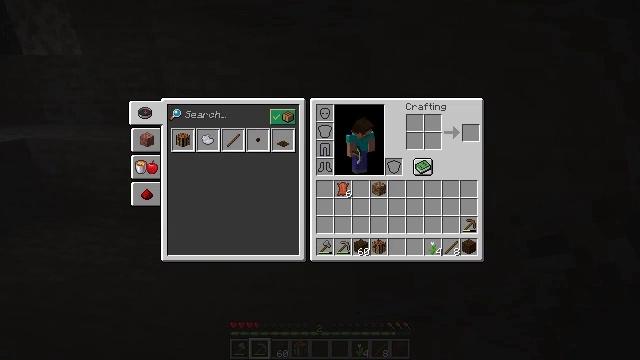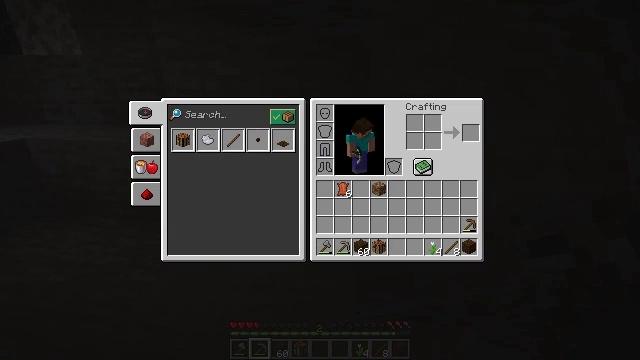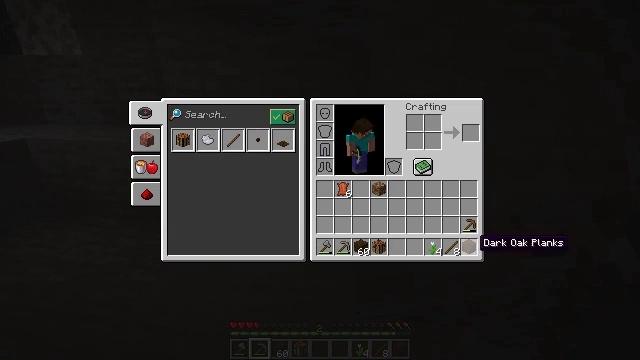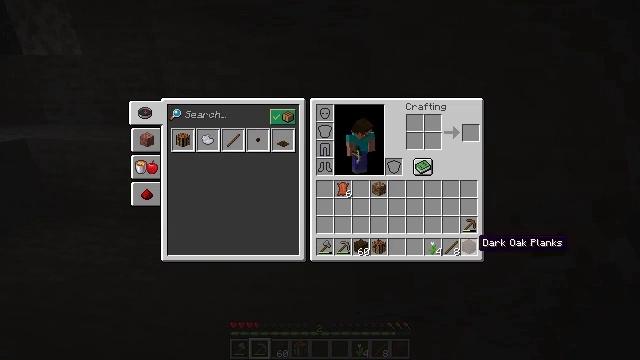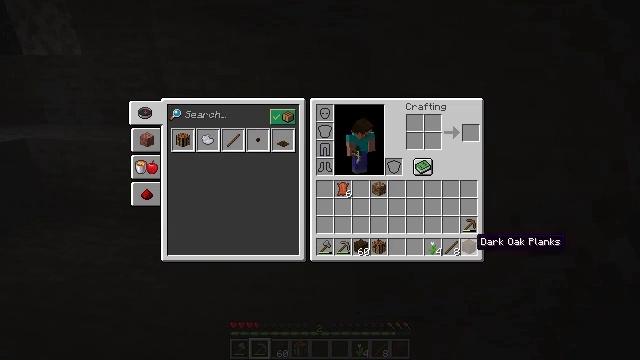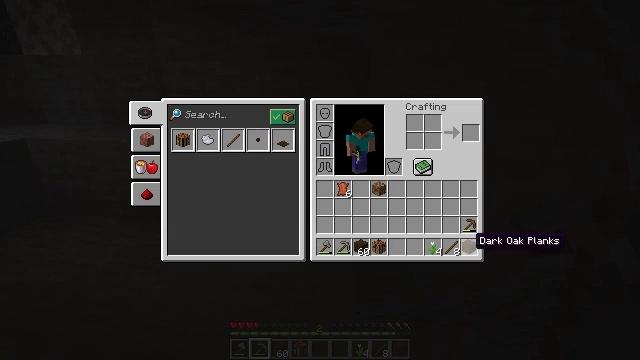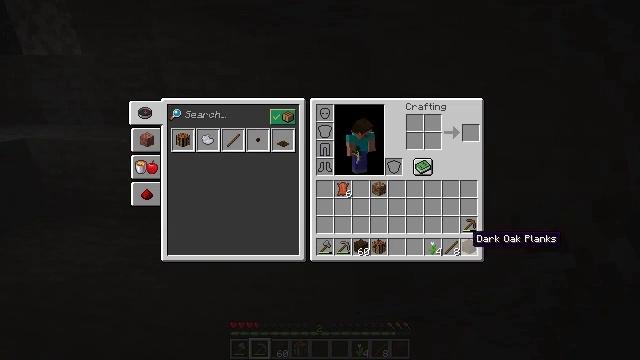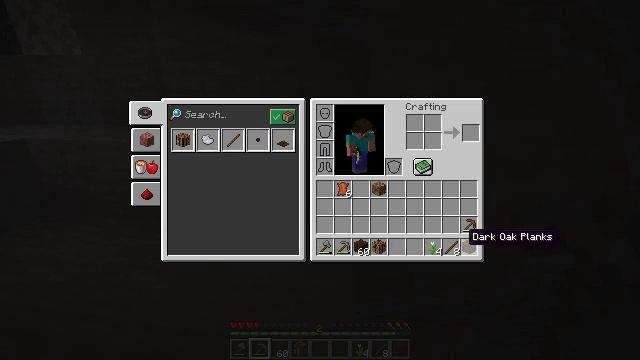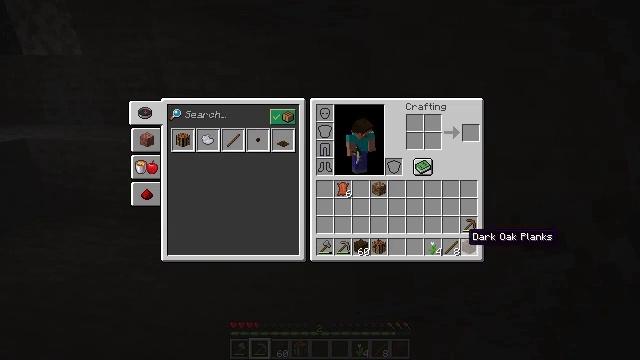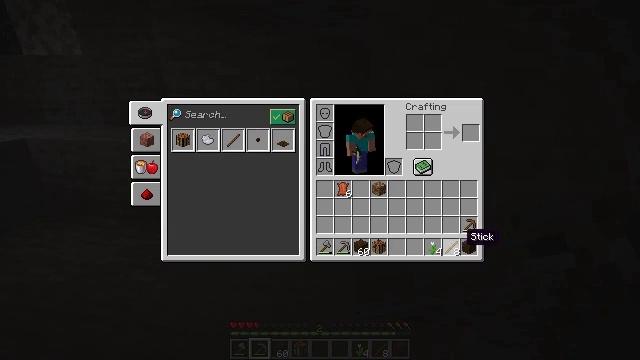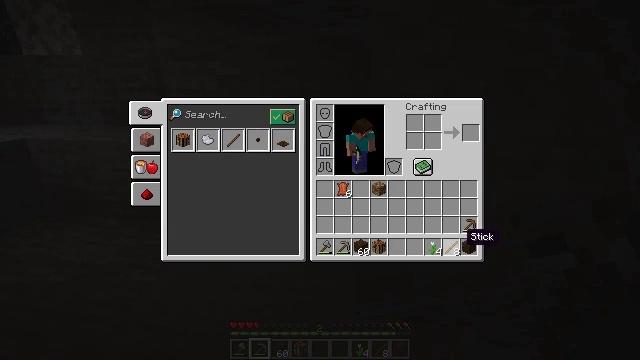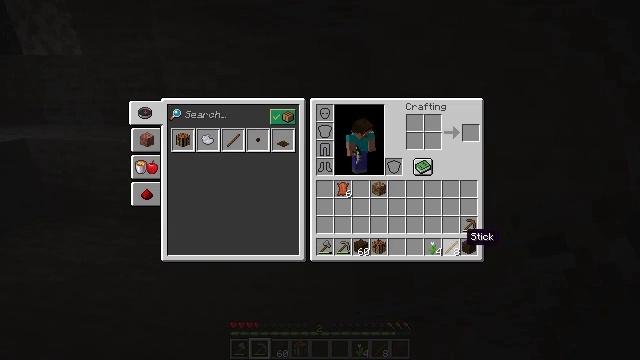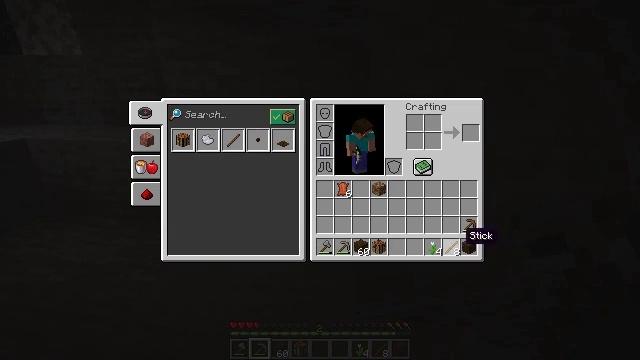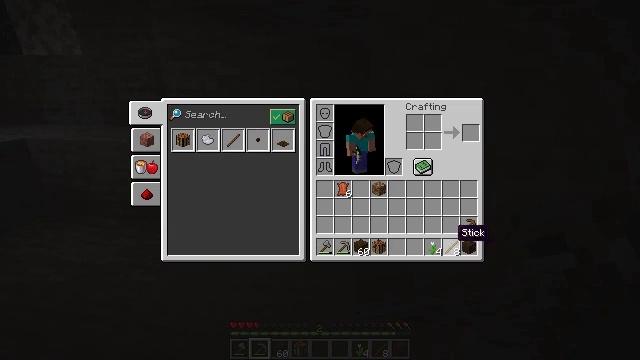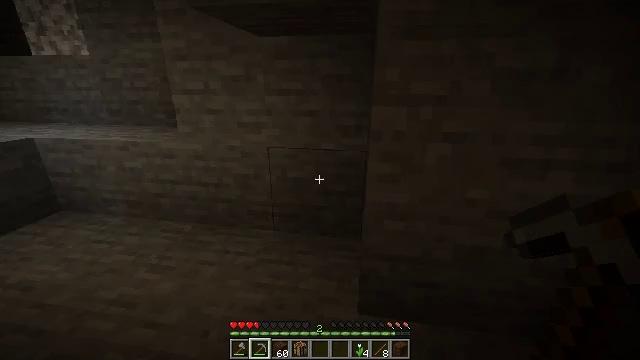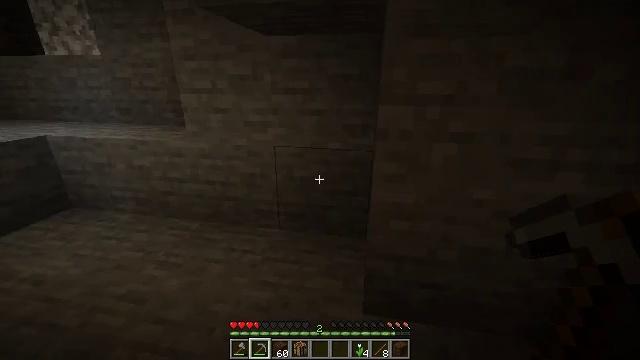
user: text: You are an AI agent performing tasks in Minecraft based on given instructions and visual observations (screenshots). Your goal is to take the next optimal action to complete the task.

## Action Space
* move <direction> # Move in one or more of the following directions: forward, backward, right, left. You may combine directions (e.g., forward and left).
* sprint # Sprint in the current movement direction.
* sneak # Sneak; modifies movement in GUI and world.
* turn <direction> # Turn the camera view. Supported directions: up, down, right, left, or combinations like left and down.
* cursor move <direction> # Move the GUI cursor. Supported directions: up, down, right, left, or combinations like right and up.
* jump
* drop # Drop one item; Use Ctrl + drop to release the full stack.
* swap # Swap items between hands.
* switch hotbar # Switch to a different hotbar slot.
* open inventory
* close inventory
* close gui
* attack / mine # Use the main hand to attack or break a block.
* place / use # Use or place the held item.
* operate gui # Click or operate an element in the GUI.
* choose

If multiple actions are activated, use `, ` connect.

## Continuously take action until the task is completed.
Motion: motion action
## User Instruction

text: Use raw beef and coal to make cooked beef.
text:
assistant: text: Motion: cursor move left
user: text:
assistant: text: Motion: cursor move left
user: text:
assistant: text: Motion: no_op
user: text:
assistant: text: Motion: no_op
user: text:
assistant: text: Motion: no_op
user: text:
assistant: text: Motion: no_op
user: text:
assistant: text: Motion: no_op
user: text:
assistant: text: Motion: no_op
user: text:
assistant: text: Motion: no_op
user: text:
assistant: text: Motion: no_op
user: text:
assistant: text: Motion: no_op
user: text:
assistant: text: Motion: no_op
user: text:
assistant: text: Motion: cursor move left
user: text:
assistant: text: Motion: no_op
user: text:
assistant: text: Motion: turn left, close gui
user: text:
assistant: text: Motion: turn left and up, open inventory
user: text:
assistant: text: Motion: turn left and up, open inventory
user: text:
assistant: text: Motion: turn left and up
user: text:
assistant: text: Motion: turn left and up
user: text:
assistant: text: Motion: turn left and up
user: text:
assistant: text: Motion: move forward
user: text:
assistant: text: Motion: move forward
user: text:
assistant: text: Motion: move forward
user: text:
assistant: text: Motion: move forward, turn right and down
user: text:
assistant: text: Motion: move forward, sprint, turn right and down
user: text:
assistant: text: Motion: move forward, sprint, turn right and down
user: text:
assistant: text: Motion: move forward, sprint, turn right and down
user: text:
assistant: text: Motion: move forward, sprint
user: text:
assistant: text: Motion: move forward, sprint
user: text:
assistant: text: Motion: move forward and move right, sprint